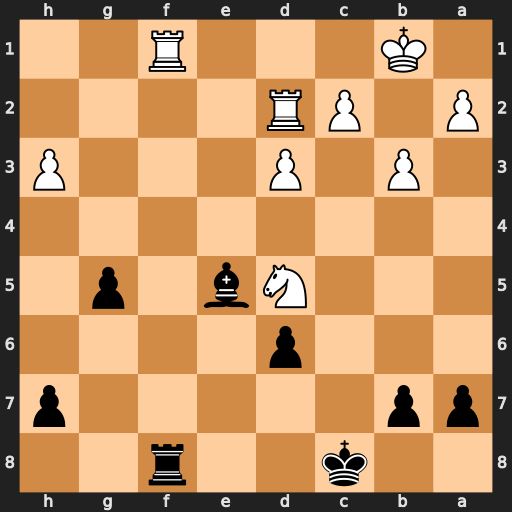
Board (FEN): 2k2r2/pp5p/3p4/3Nb1p1/8/1P1P3P/P1PR4/1K3R2
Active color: b
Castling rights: -
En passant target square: -
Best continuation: Rxf1+ Rd1 Rxd1#